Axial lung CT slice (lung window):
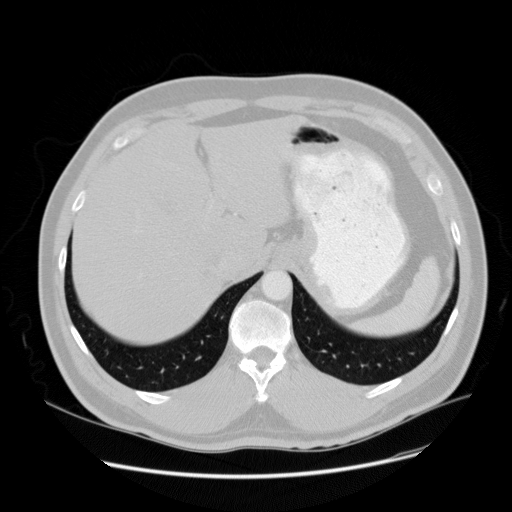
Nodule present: no